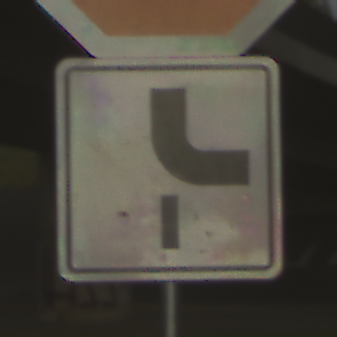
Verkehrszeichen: VerlaufVorfahrtsstrasse10
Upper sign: Stop
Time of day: SunriseSunset
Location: Outdoor (Suburban)
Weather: PartlyCloudy
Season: NotSpecified
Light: Natural